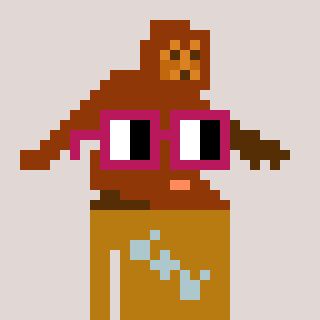
a pixel art character with square dark red glasses, a bigfoot-shaped head and a gold-colored body on a warm background